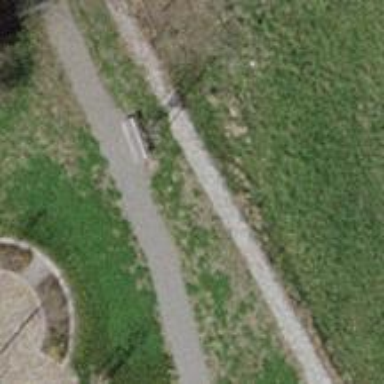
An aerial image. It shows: Bench.